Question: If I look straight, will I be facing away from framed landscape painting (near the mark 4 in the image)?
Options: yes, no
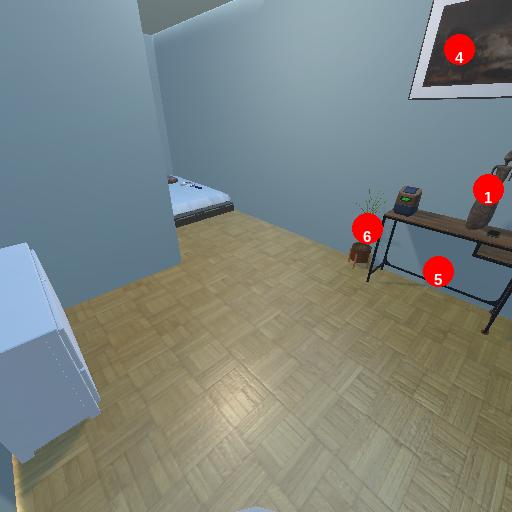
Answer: yes